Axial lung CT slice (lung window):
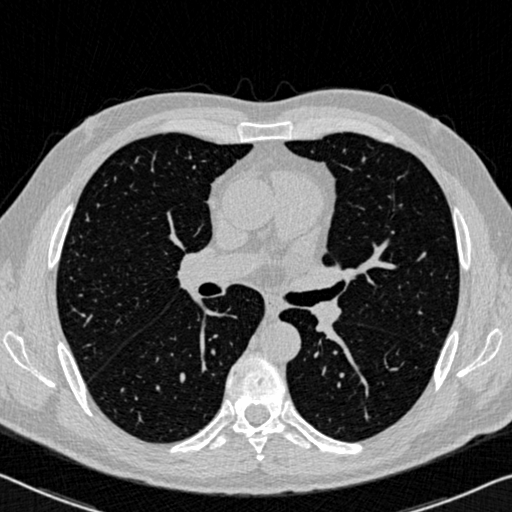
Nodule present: no